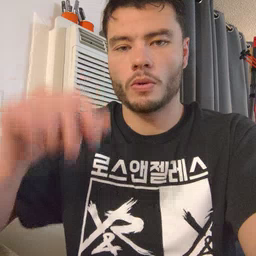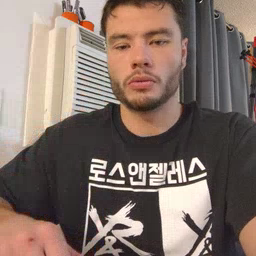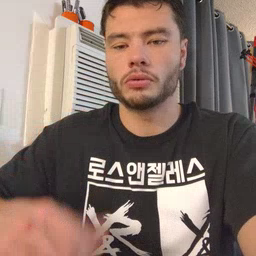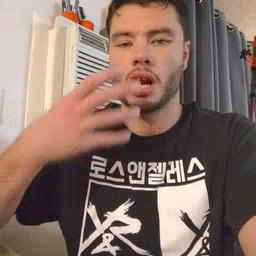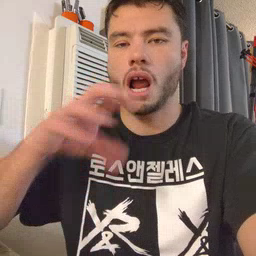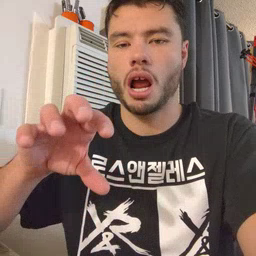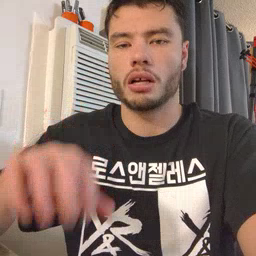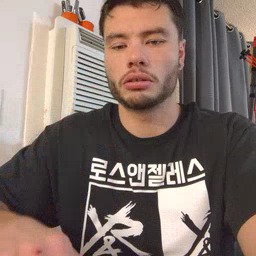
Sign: hot